Question: The green dot in the picture is the starting point, and the blue dot is the end point. Each move can only go one square to the right or down. How many different simple paths are there?
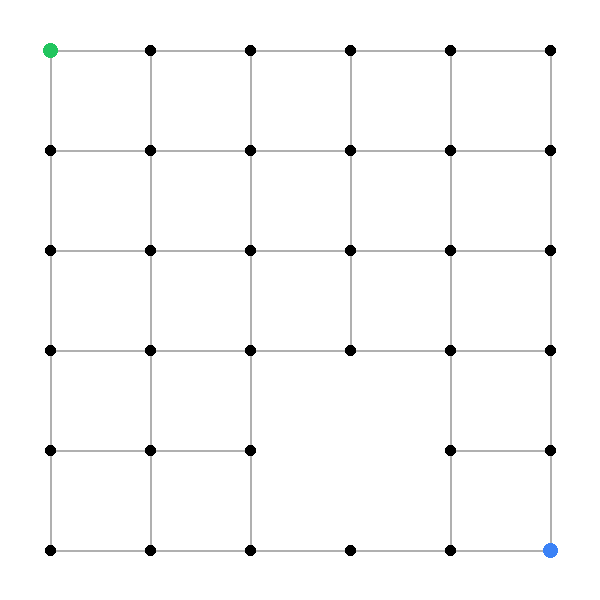
Answer: 147